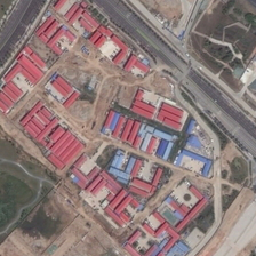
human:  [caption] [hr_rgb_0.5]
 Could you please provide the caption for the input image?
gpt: Some red and green buildings are surrounded by several green plants and two crossroads.

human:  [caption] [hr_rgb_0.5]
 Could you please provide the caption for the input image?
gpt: Some red and green buildings are surrounded by some green plants and two intersecting streets.

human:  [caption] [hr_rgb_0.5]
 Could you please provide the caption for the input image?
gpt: The green part of the road and the green plant.

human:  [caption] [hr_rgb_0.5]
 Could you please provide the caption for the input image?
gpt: Some red and green buildings are surrounded by green plants and two intersecting roads.

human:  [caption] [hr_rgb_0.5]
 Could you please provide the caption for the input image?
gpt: Some red and green buildings are surrounded by some green plants and two roads crossing.